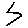
Label: zigzag